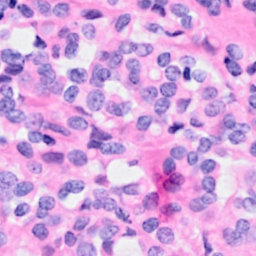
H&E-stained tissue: Breast